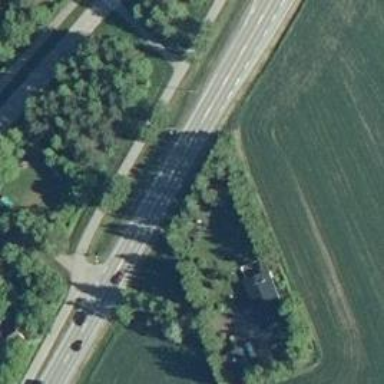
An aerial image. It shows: Asphalt road classified as trunk highway.